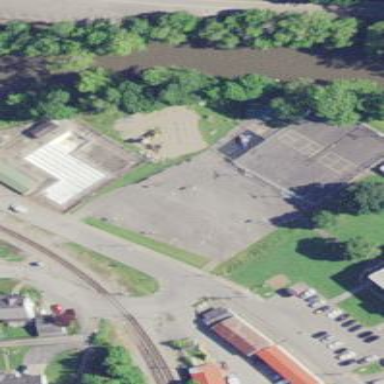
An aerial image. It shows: Asphalt basketball court on pitch.